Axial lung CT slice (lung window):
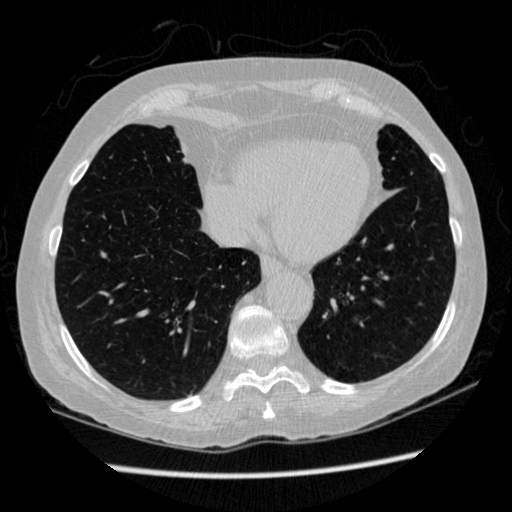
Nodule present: no